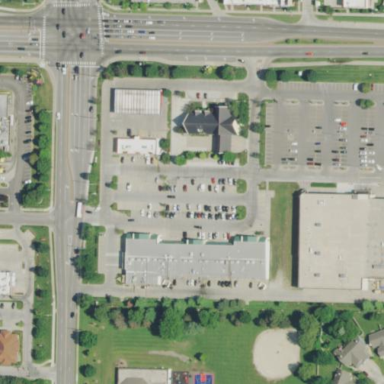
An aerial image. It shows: Retail area.